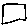
Label: square